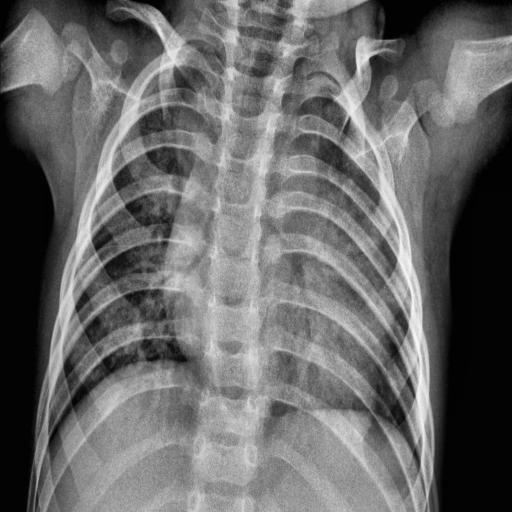
Finding: NORMAL